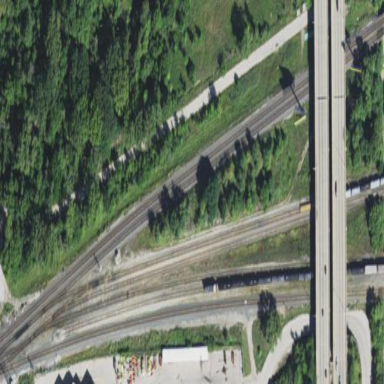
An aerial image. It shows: Railway area.